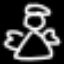
Label: angel